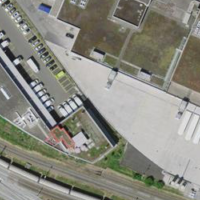
EUNIS habitat code: 54
Species observed at this site:
Tanacetum vulgare